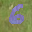
Label: 6